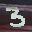
Label: 3